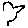
Label: bird